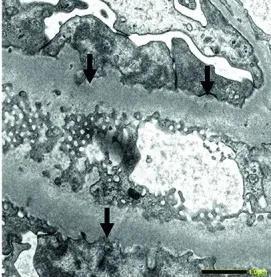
B: In higher magnification (inside the black square of Figure 3a), small amounts of electron-dense deposits are seen beneath the cytoplasm of the podocytes containing the dense materials (arrows). Bar = 1 microm.
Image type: pathology (h&e)